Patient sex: F
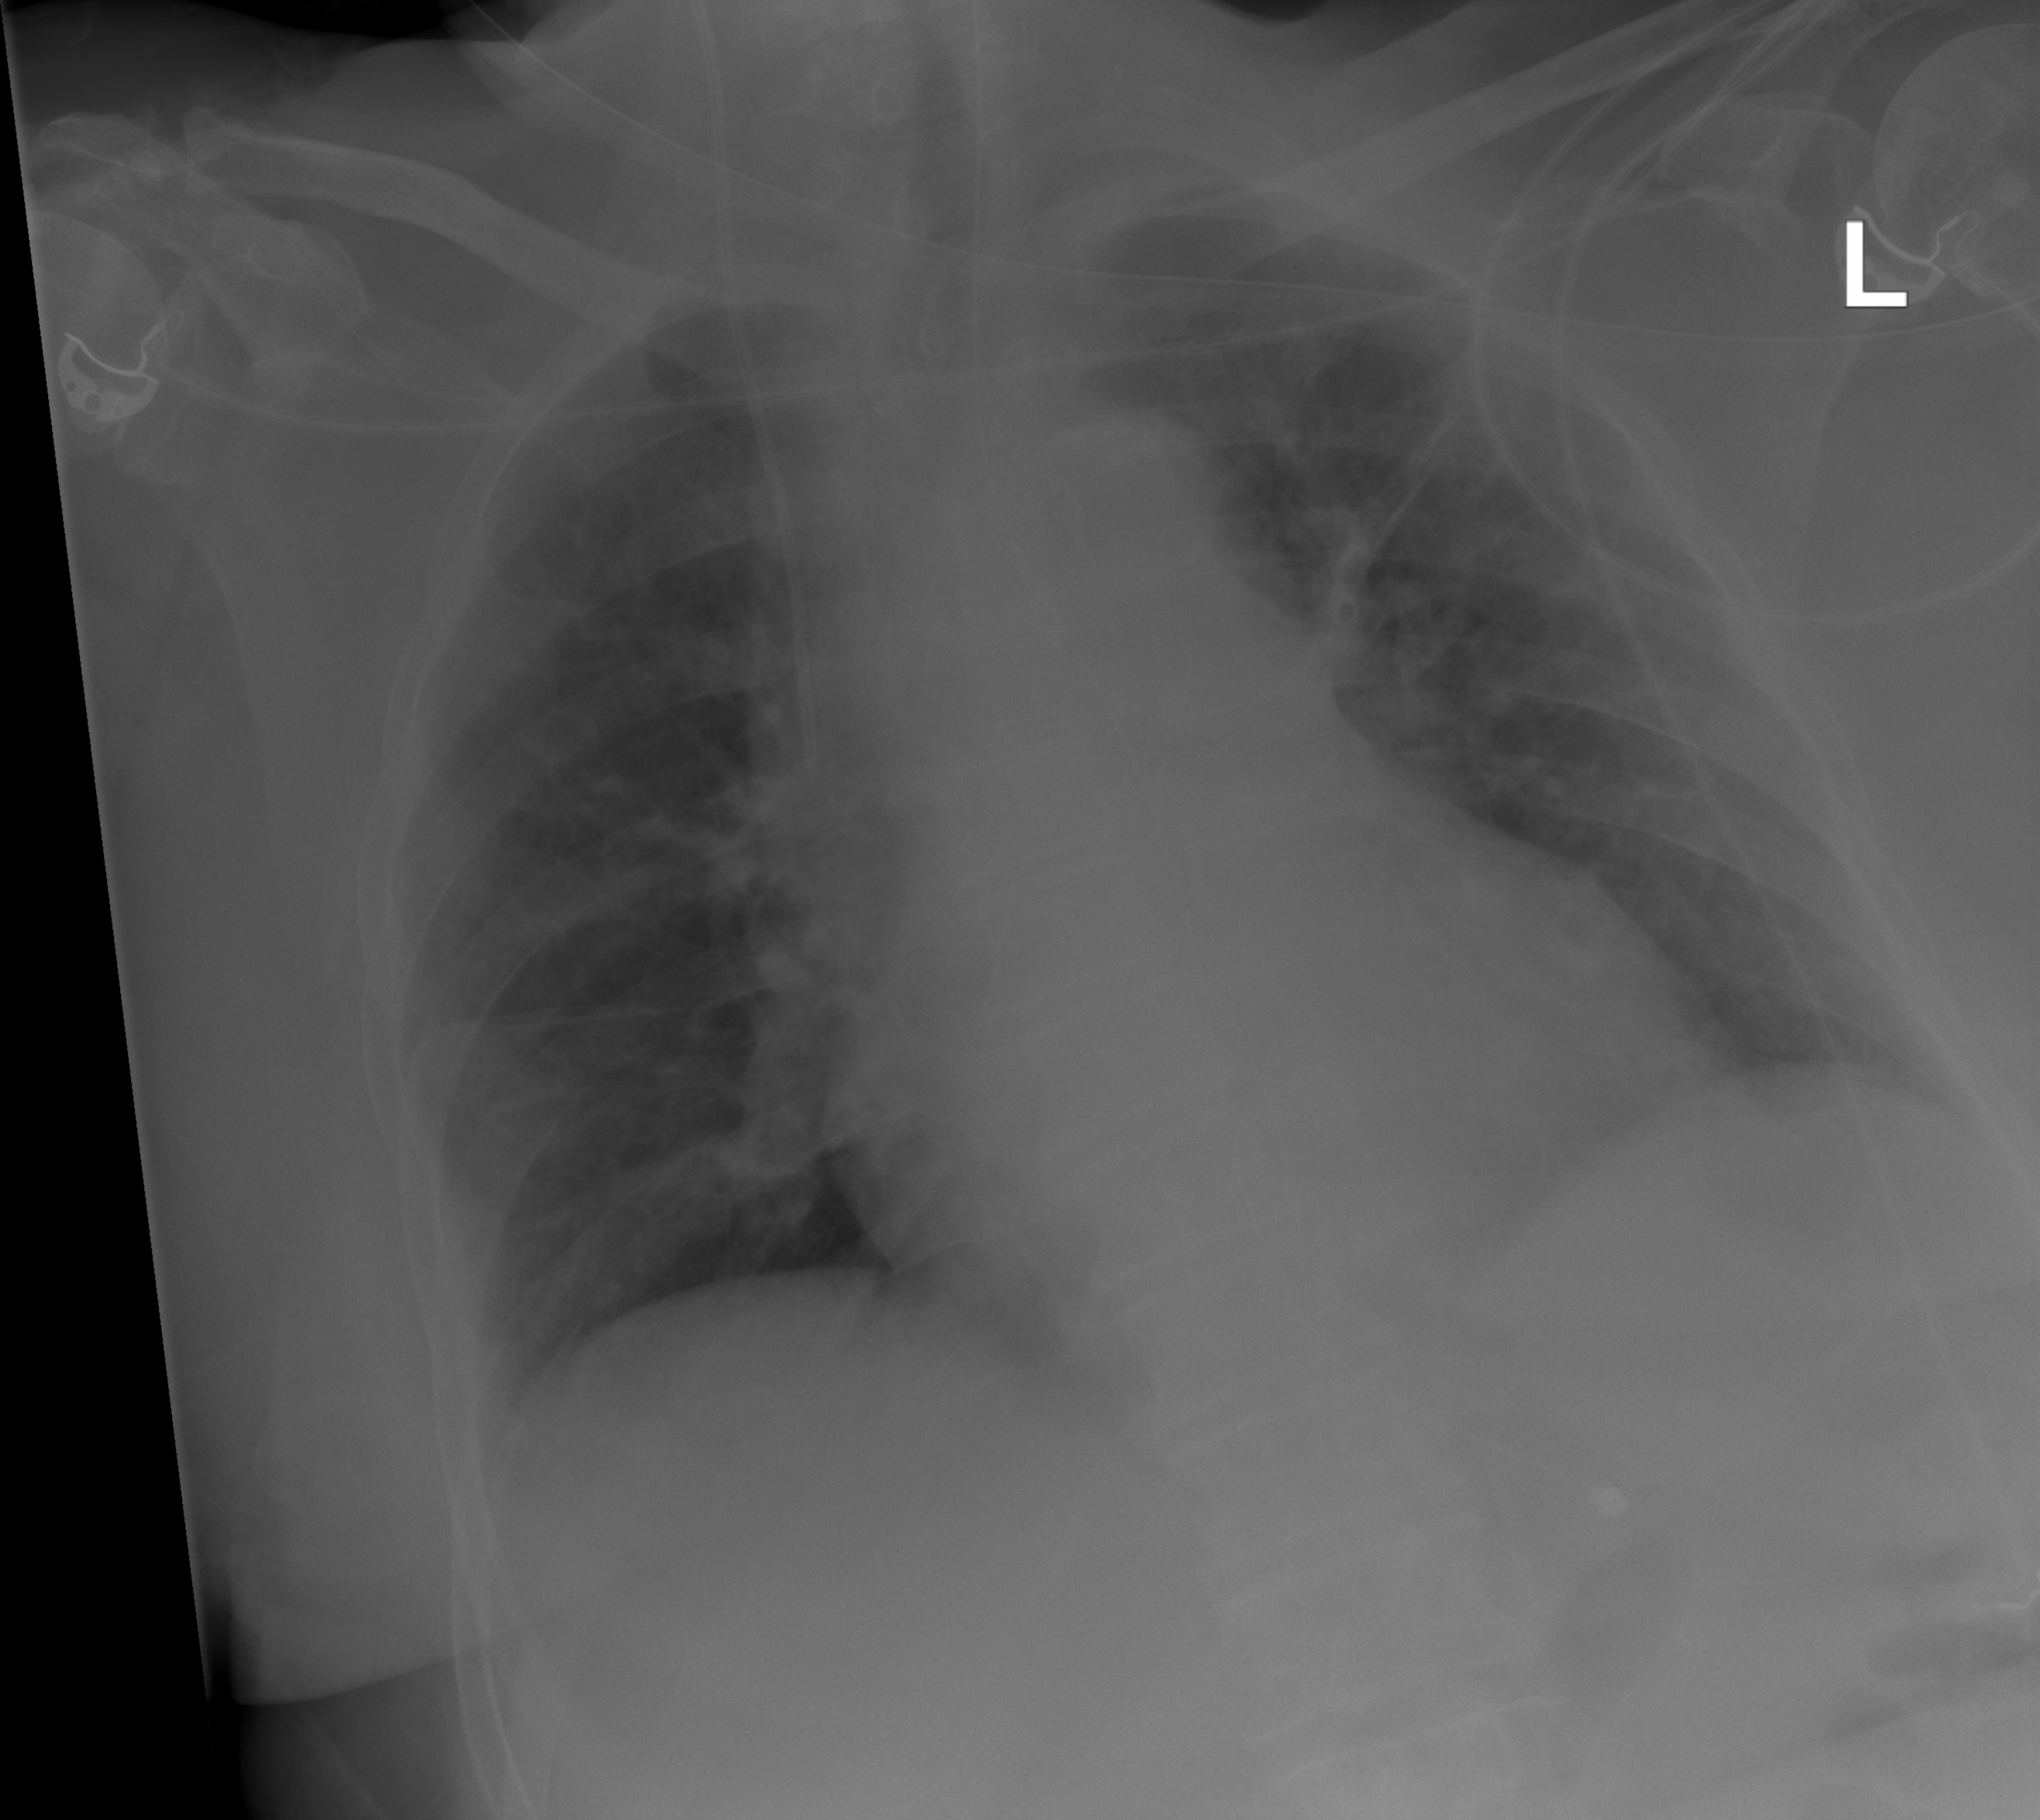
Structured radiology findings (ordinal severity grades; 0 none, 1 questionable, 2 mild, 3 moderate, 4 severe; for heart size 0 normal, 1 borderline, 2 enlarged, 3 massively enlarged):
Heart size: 2
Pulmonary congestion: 2
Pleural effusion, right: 0
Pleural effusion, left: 0
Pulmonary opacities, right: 2
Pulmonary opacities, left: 2
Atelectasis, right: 0
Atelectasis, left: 0